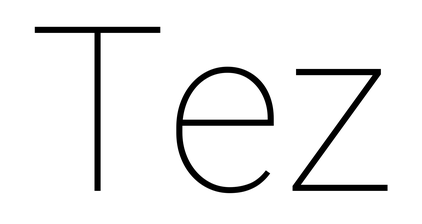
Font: Roboto_Thin